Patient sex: M
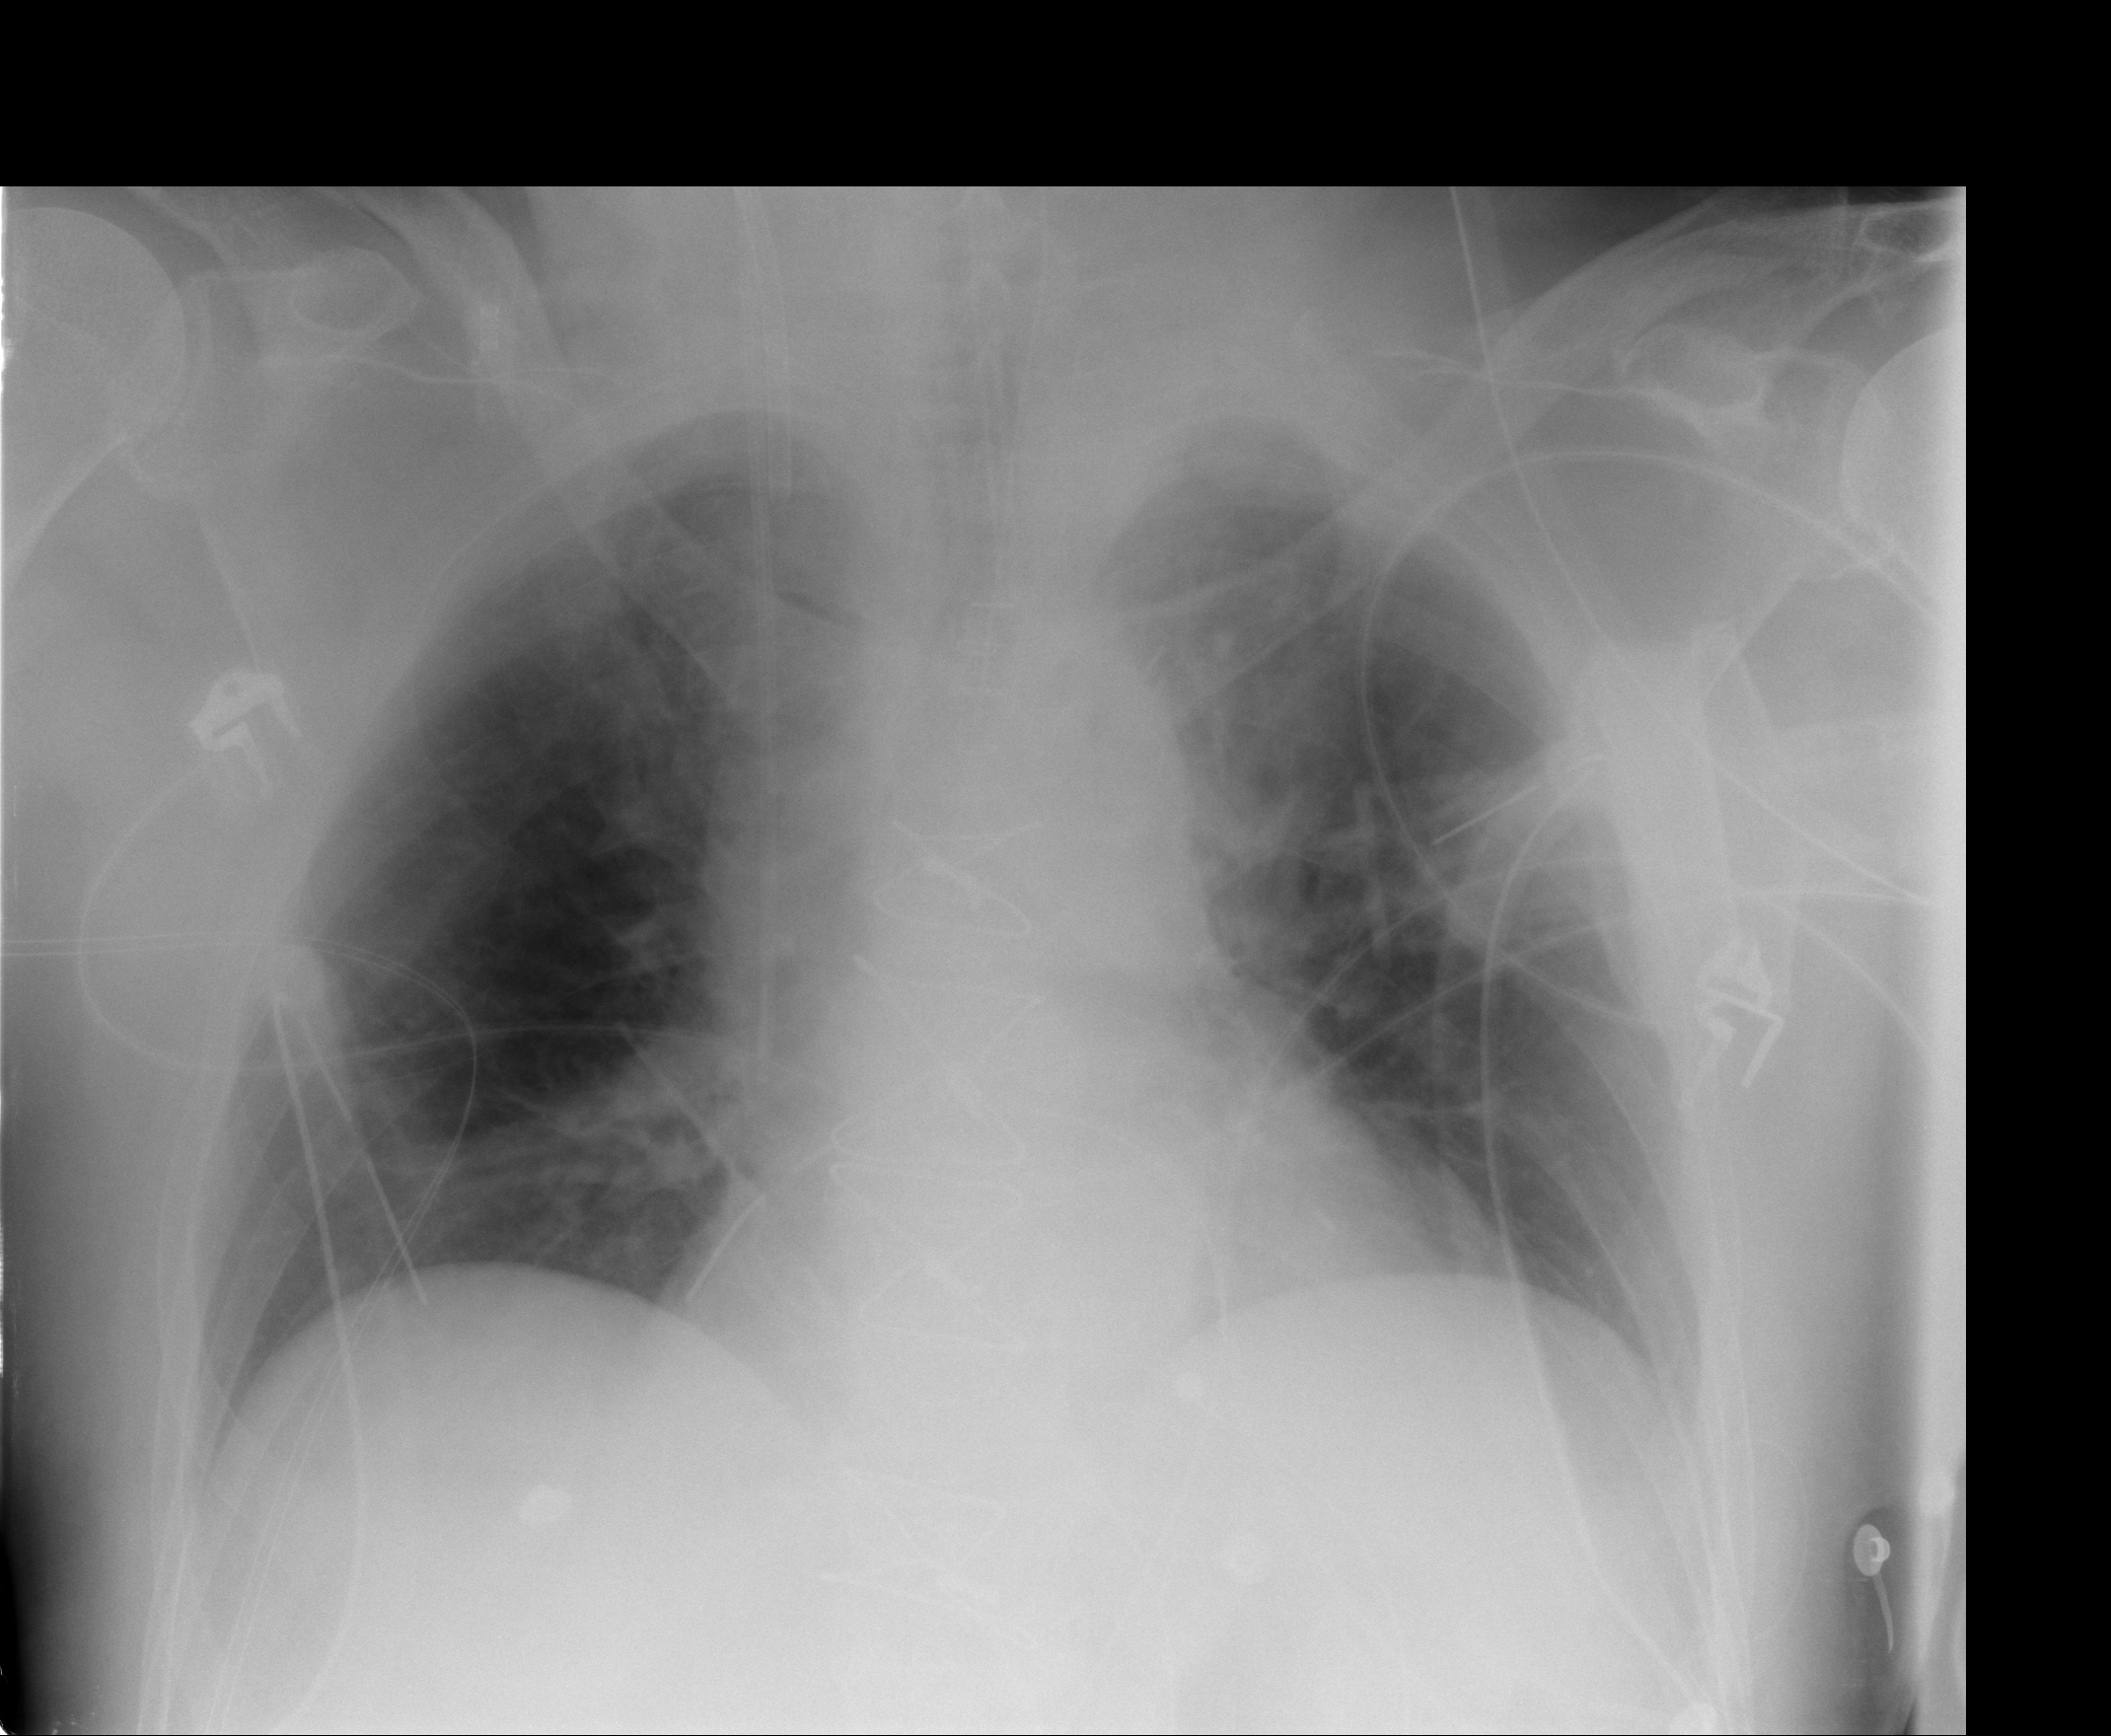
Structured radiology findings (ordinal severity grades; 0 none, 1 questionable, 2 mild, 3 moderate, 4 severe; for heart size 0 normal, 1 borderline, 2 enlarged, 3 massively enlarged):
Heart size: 0
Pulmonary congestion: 2
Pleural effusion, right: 0
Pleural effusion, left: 0
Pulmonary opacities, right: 1
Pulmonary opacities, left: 2
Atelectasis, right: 0
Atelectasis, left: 0